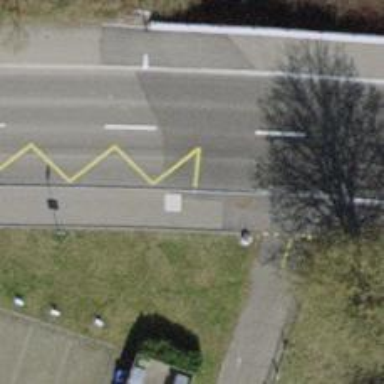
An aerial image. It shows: Platform for public transport is situated by the road.